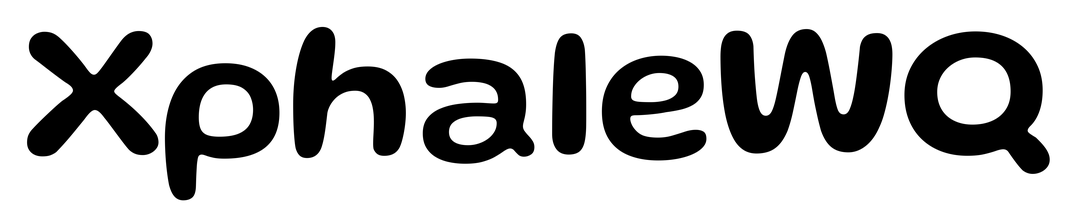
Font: Gluten_Medium